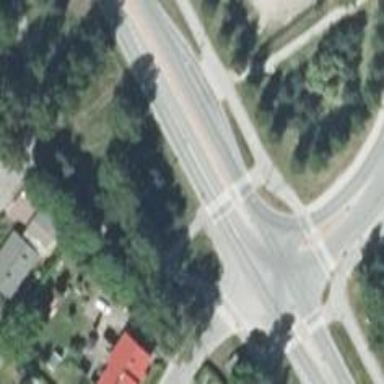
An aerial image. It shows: Uncontrolled crossing with central island on the road.